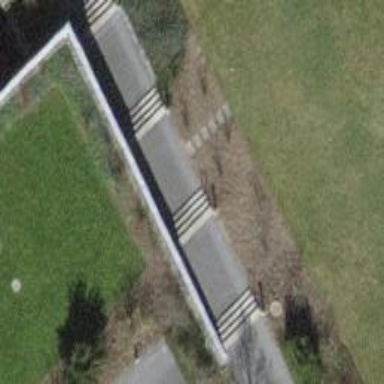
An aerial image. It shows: Set of steps on the road.